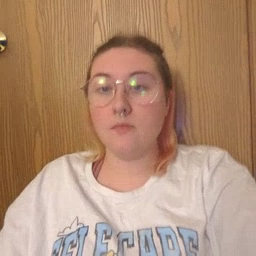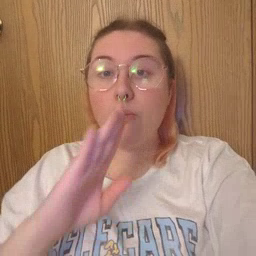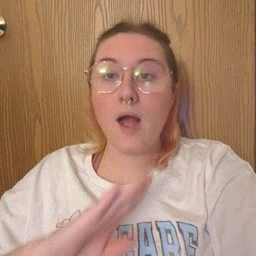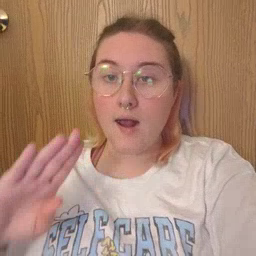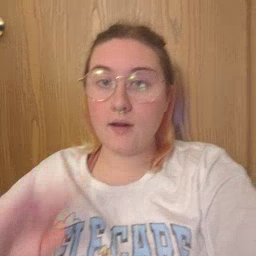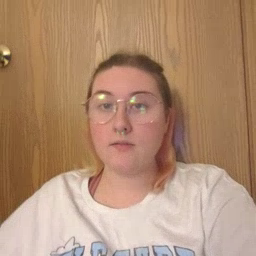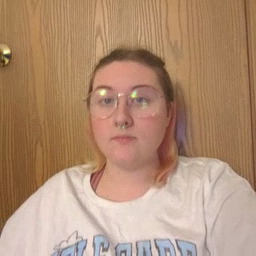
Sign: quiet